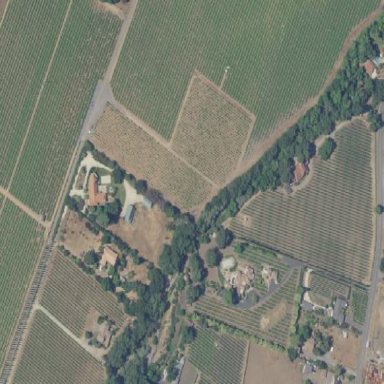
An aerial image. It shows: Vineyard where grapes are grown.